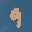
Label: 9